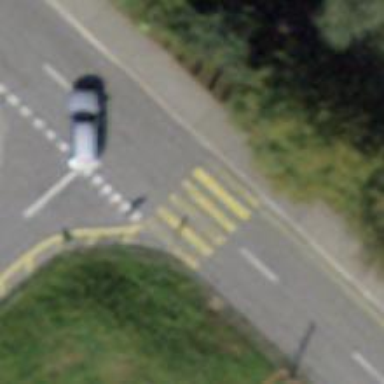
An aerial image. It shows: Marked zebra crossing on the road.